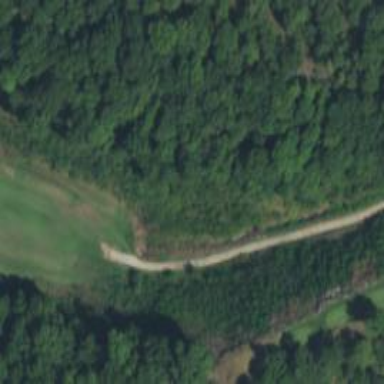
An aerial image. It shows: Path for both roads and golfers.